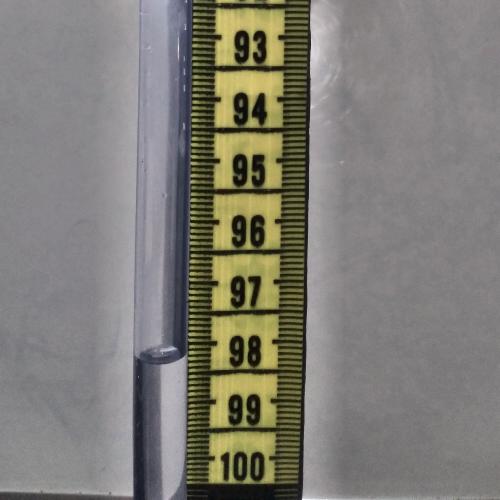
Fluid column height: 98.2 cm